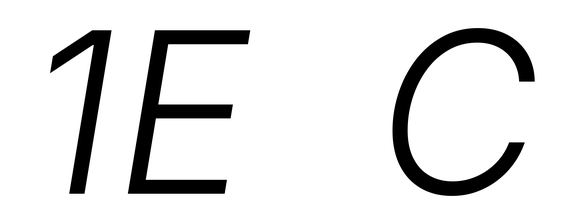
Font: Inter-Italic_Light_Italic